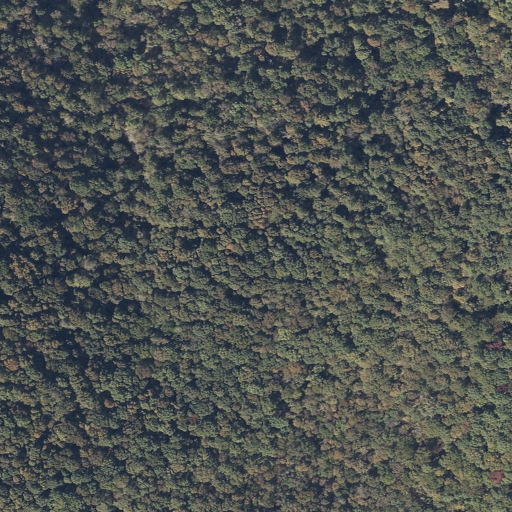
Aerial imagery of gap in Alabama named The Divide containing only deciduous forest